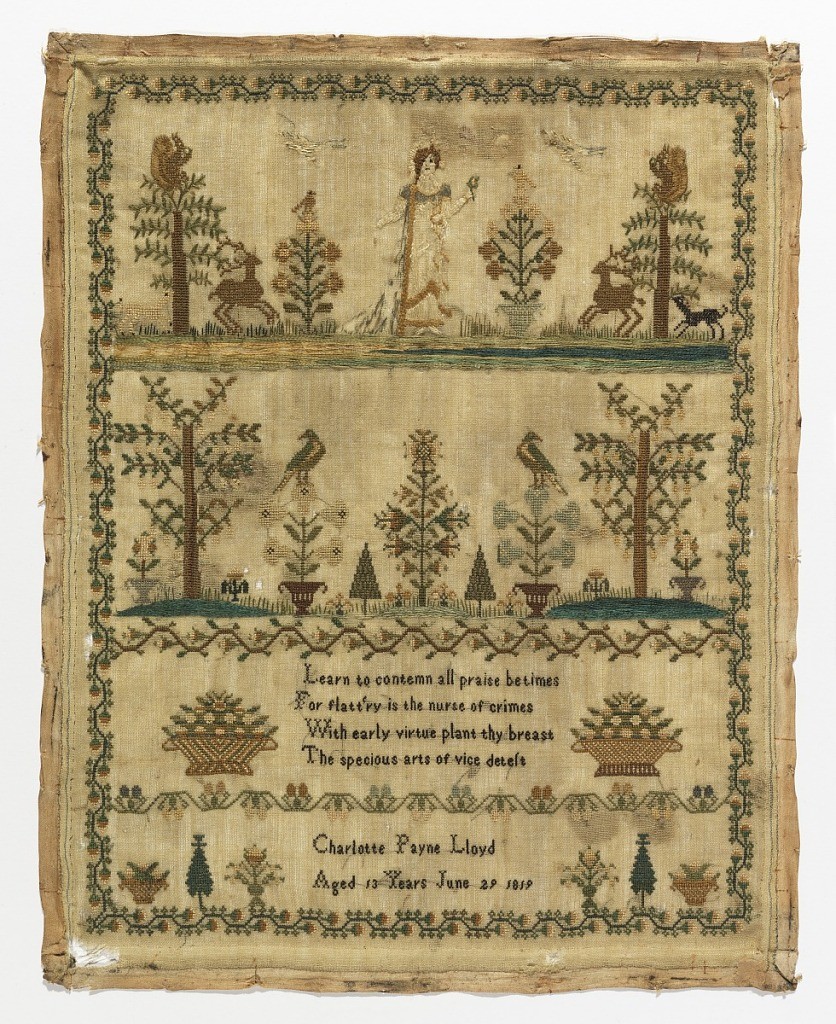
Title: Sampler
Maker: Charlotte Payne Lloyd
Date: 1819
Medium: silk on wool Technique: cross, satin, stem and chain stitches on plain weave foundation
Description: Divided into three horizontal bands.  At the top a woman in an Empire dress holding a flower stands between flowering plants, birds and animals.  At the center a symmetrical arrangement of plants and birds.  At the bottom the following verse and signature: "Learn to contemn all praise betimes/ For flatt'ry is the nurse of crimes/ With early virtue plant thy breast/ The specious arts of vice detest/ Charlotte Payne Lloyd/ Aged 13 years June 29 1819."